Field crop: maize
Growth stage: 2
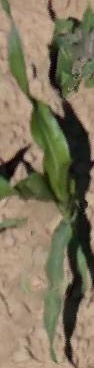
Species: maize